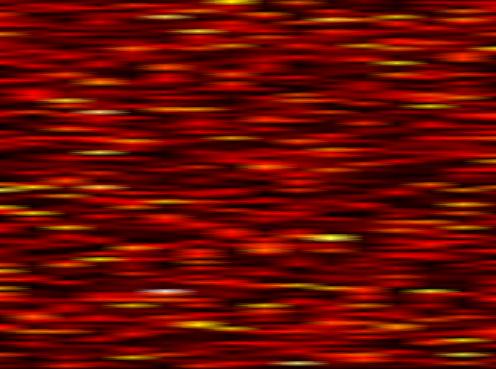
Label: UFMC